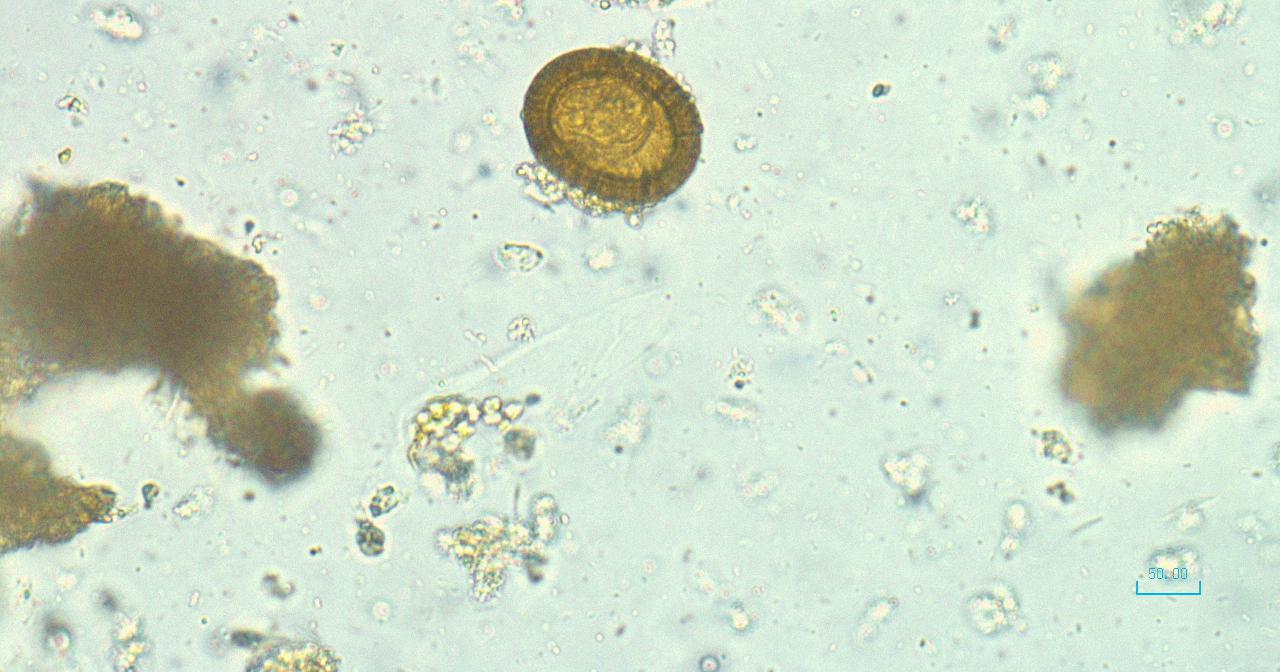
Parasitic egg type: Taenia spp. egg